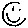
Label: smiley face